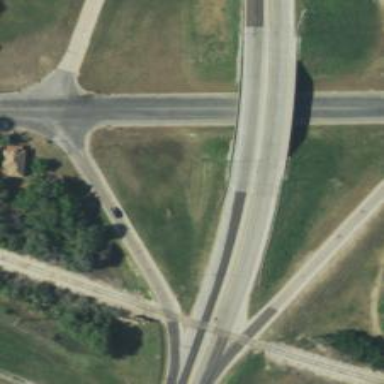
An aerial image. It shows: Primary highway expressway that includes bridge.